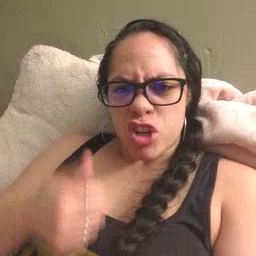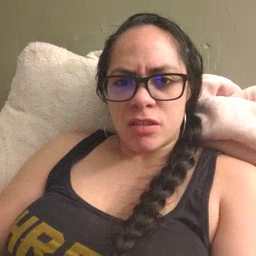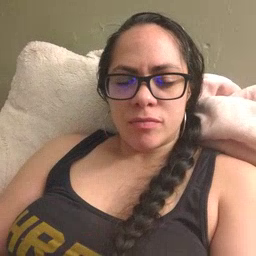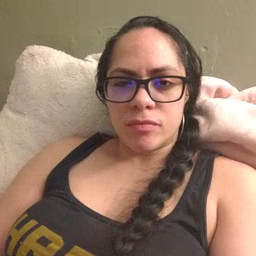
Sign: every